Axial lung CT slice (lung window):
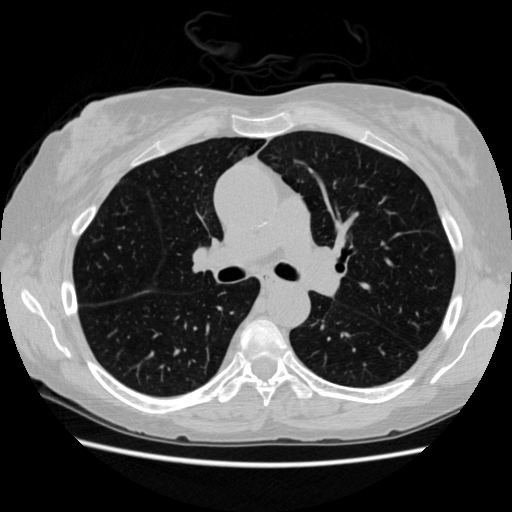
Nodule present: no